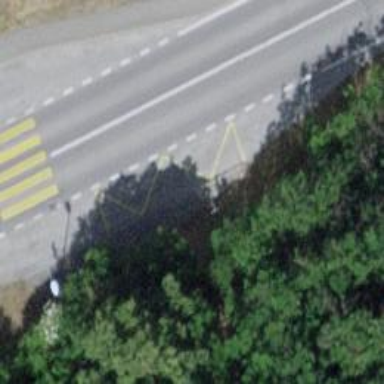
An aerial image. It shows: Bus stop with shelter. It is platform for public transport.